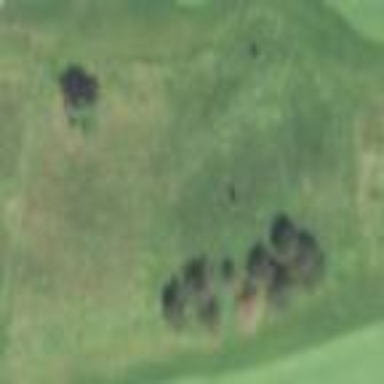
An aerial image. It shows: Rough golf area on lush grassland.